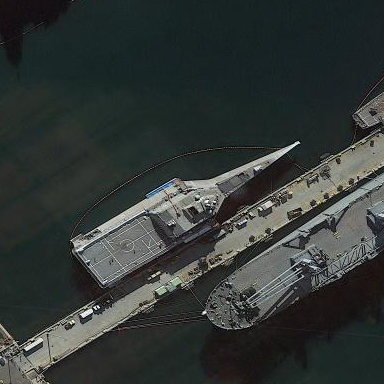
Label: Independence-class_combat_ship